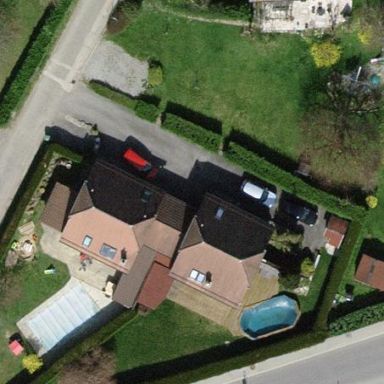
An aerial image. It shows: Semidetached house.